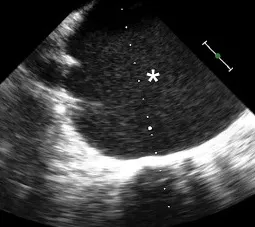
The transesophageal echocardiography (C) confirmed a giant aortic root aneurysm (asterisk) and a functional aortic mechanical valve during the operation.
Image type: radiology (ultrasound)